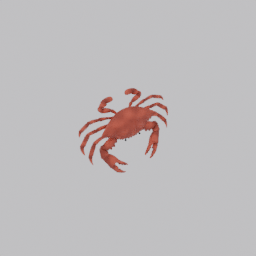
Label: animals